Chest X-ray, AP view. Patient: 32 years old, sex F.
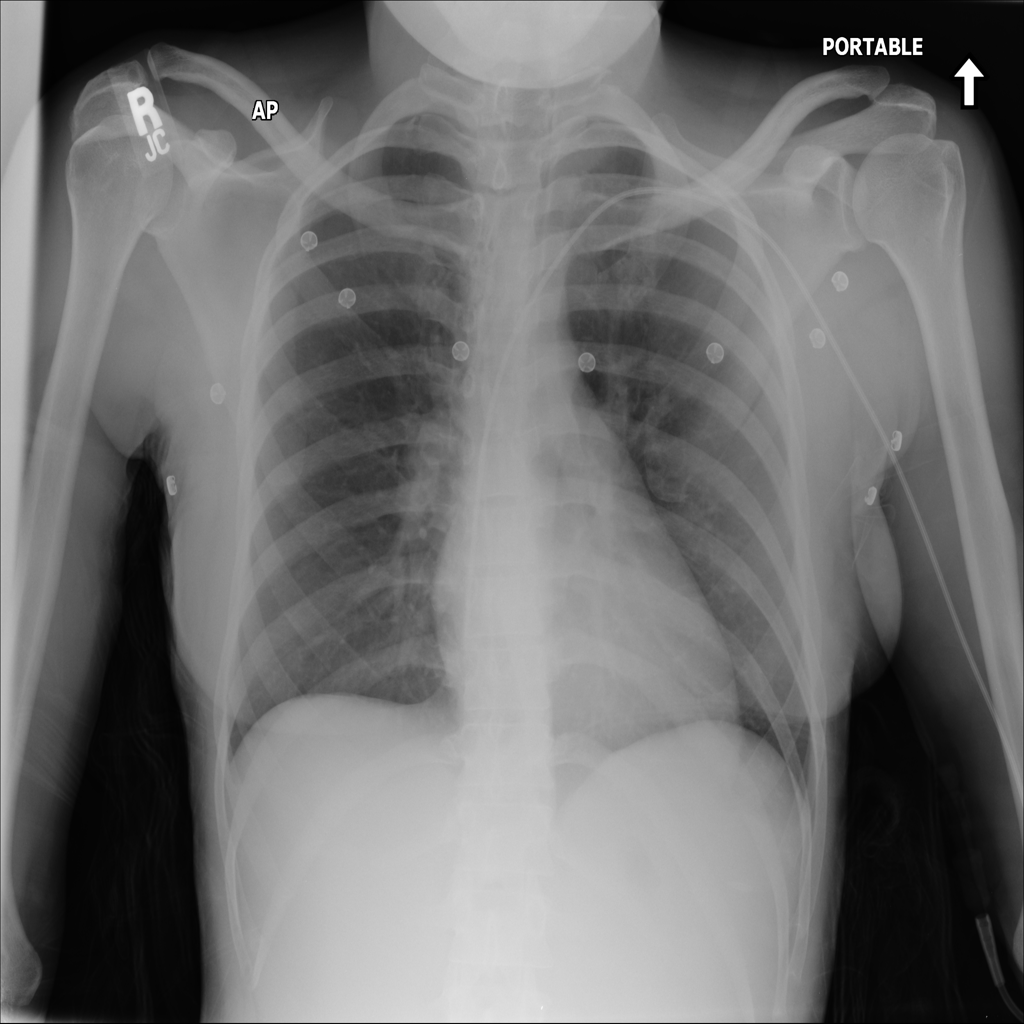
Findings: No Finding